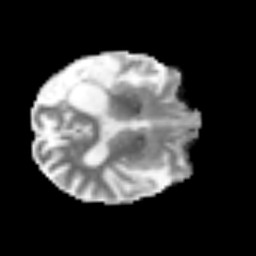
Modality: MD
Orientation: axial
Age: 64
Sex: male
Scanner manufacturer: siemens
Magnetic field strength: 3 T
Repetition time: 3.2 s
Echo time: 0.081 s